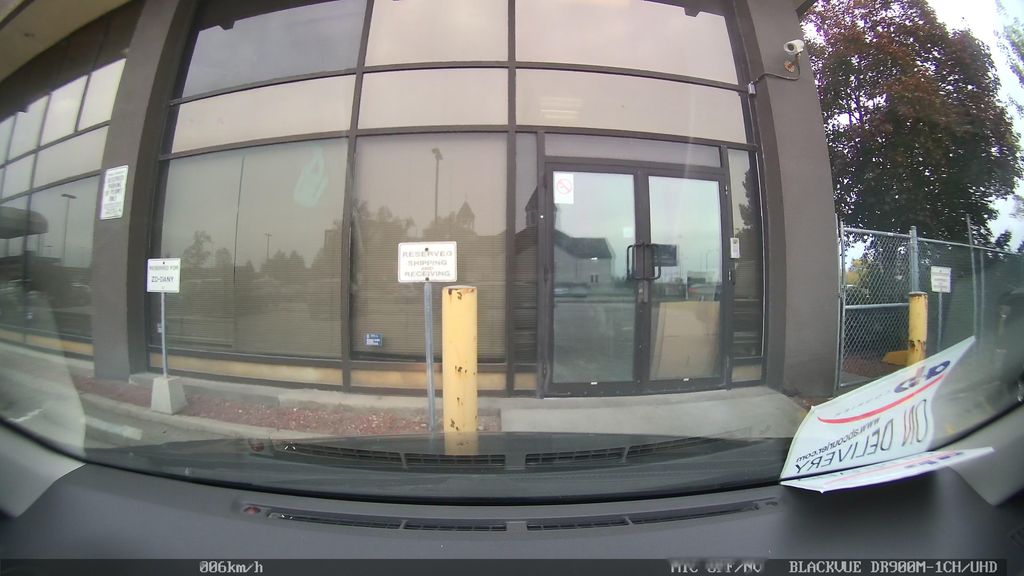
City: toronto